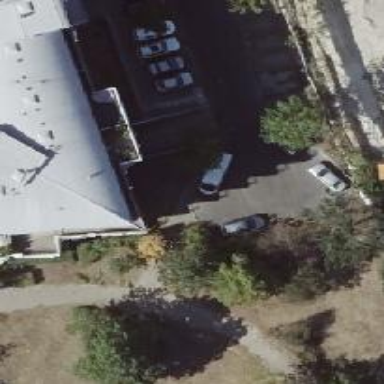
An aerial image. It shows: Parking entrance.